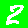
Digit: 2